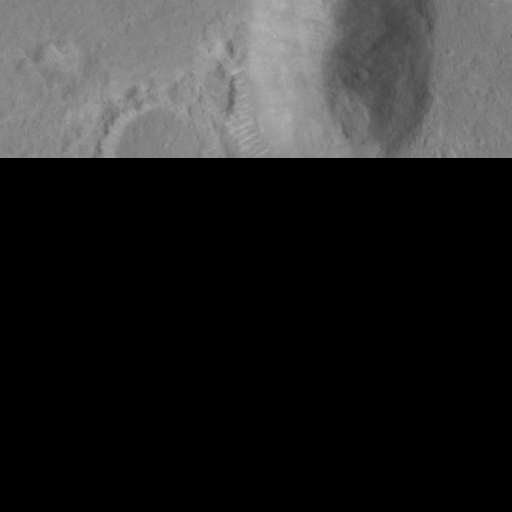
Objects detected: cone